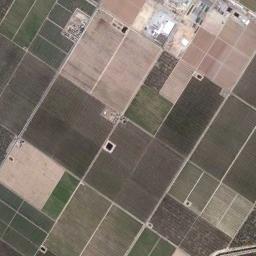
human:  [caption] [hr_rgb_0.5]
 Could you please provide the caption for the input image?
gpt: Some rectangular farmlands of different colors are neatly arranged on the ground and some houses are surrounded by these farmlands .

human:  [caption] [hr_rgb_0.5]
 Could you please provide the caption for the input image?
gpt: Many dense, neatly arranged light green, Tawny and brown mixed rectangular farmlands of different sizes .

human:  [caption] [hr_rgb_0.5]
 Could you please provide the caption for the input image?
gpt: There are some green and bare rectangular farmland .

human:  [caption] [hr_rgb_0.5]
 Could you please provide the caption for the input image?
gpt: There are many neat rows of rectangular farmlands .

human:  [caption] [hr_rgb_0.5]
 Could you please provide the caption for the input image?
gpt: There are some brown rectangular farmlands and several green ones .